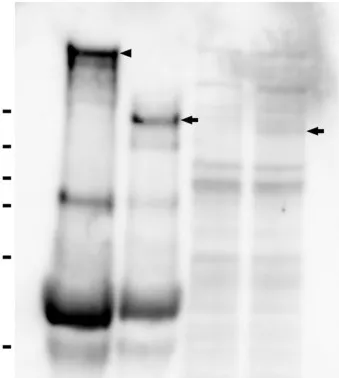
(B) Western blot analysis results. While full-length COL4A5 + FLAG protein (arrowheads) was detected only in culture media, not in cell lysate transfected with pcDNA3-COL4A5 + FLAG, shorted bands (arrows) were detected in culture media and cell lysates transfected with pcDNA3-COL4A5 c2980GtoT + FLAG. Similar results were obtained with rabbit polyclonal anti-FLAG antibody and rat monoclonal H53 antibody, which targeted the COL4A5 protein.
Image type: pathology (fish)